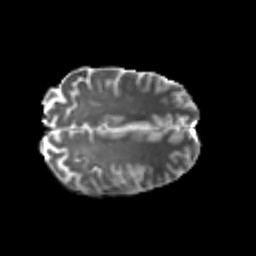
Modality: T2w
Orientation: axial
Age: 43
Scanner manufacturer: philips
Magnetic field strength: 3 T
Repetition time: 8.536 s
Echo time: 0.1273 s